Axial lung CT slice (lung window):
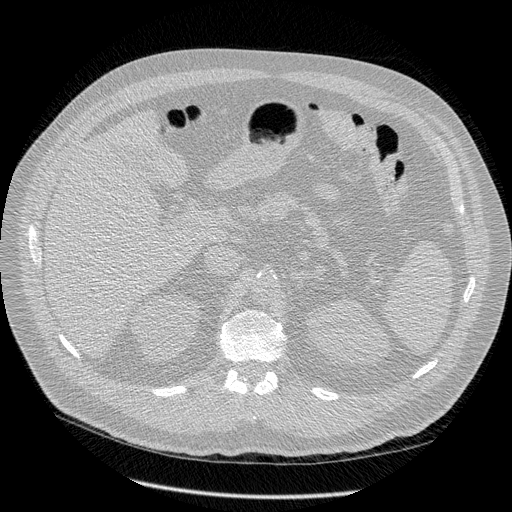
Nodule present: no